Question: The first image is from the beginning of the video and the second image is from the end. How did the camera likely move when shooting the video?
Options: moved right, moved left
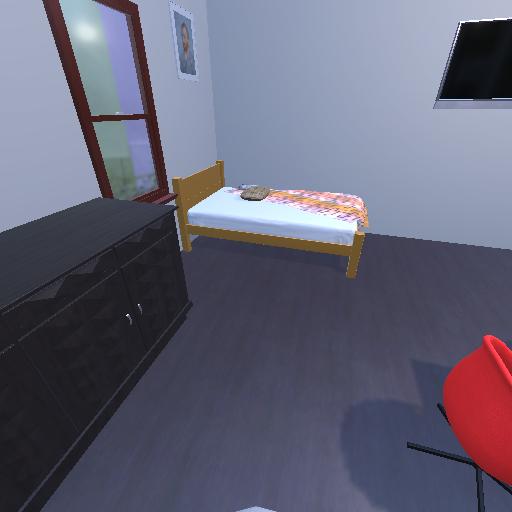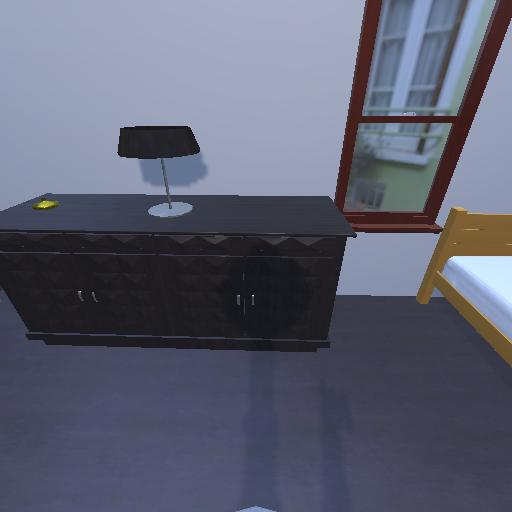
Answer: moved right